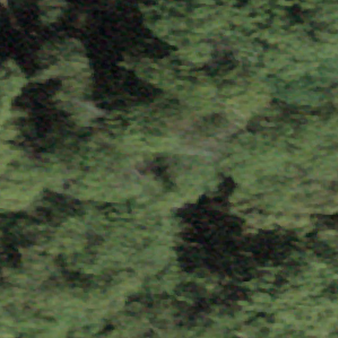
Label: other